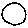
Label: circle